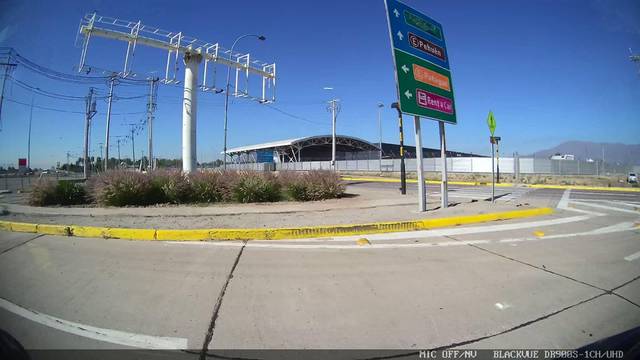
Region: Chile
Coordinates: -33.408, -70.794